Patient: sex M, age 51
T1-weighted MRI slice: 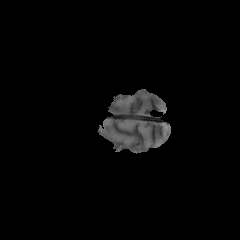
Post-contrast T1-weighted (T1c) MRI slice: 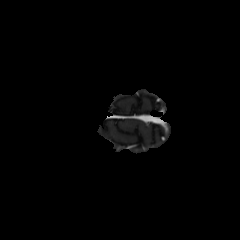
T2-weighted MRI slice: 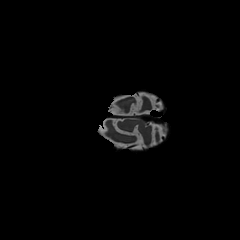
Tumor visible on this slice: no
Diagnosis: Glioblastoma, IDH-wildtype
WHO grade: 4